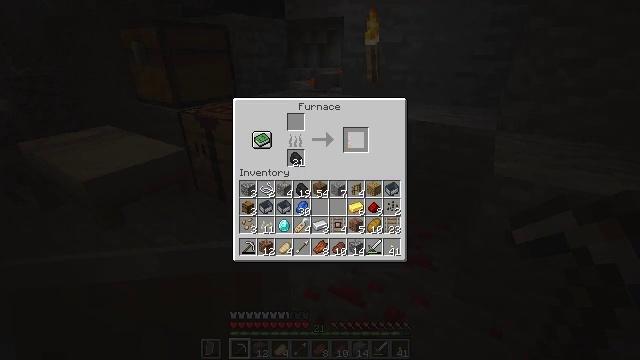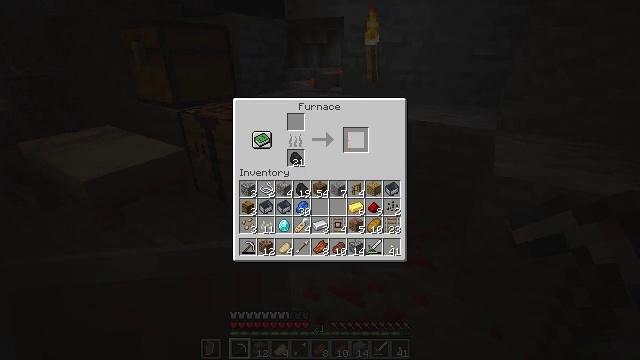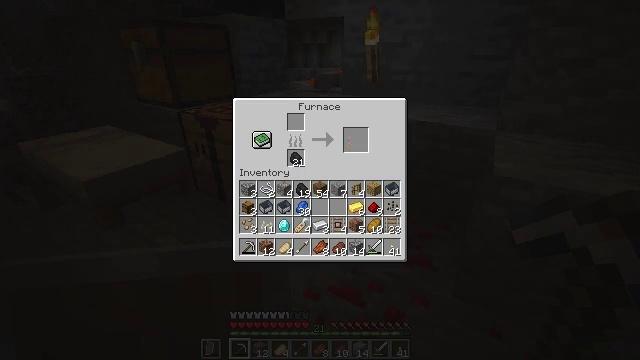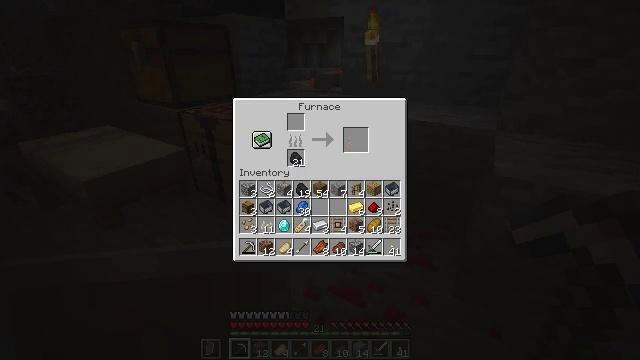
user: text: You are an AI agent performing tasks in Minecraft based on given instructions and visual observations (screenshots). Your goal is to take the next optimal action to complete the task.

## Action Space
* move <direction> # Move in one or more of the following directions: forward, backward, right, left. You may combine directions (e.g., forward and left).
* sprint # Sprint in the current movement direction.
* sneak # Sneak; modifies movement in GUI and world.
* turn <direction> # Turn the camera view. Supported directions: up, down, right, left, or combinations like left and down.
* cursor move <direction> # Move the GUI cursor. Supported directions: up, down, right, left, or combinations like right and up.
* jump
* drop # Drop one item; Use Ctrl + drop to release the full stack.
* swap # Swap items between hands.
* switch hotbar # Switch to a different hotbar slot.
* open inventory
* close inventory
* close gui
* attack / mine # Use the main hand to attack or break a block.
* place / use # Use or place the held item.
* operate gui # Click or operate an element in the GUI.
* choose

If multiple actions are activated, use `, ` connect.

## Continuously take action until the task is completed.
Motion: motion action
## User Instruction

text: craft item air
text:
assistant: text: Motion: sneak, use / place
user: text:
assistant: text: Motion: sneak, turn left and down
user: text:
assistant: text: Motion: sneak, turn left and down
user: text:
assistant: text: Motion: sneak